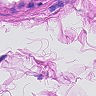
Metastatic tissue present: no